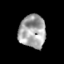
Tissue: skin
Cell type: Epithelial cells
Senescence score: 0.2365
Nuclear area (px): 867
Mean DAPI intensity: 164.754